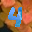
Label: 4